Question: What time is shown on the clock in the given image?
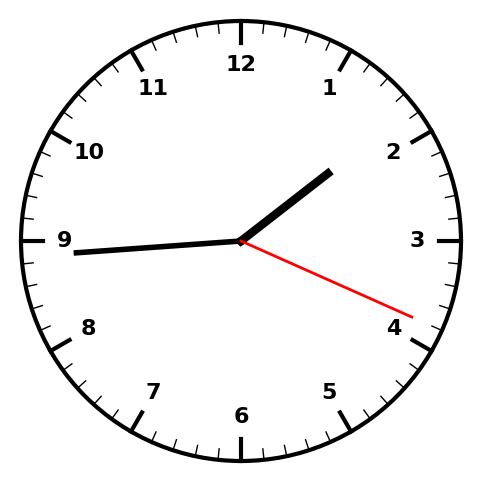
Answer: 01:44:19